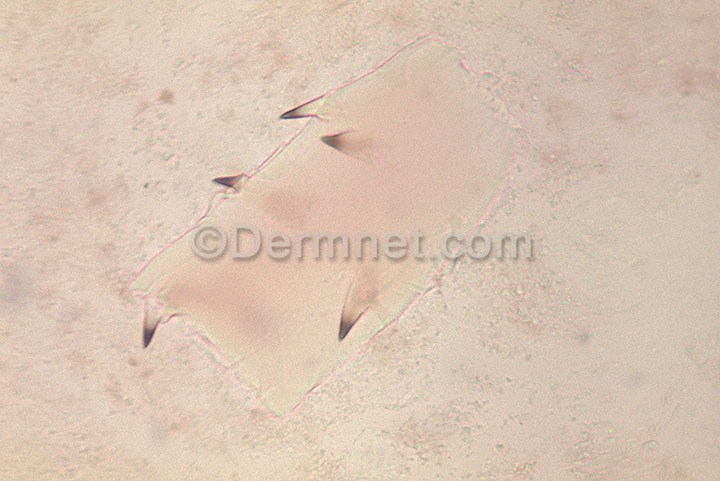
Disease: Scabies Lyme Disease and other Infestations and Bites